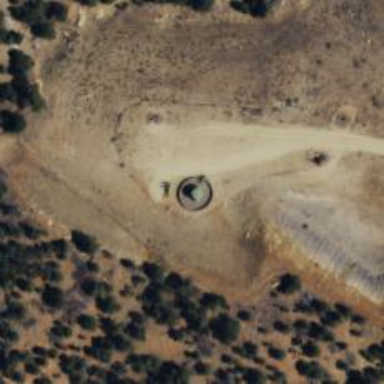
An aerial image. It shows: Storage tank with man-made structure.